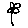
Label: flower